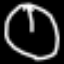
Label: clock